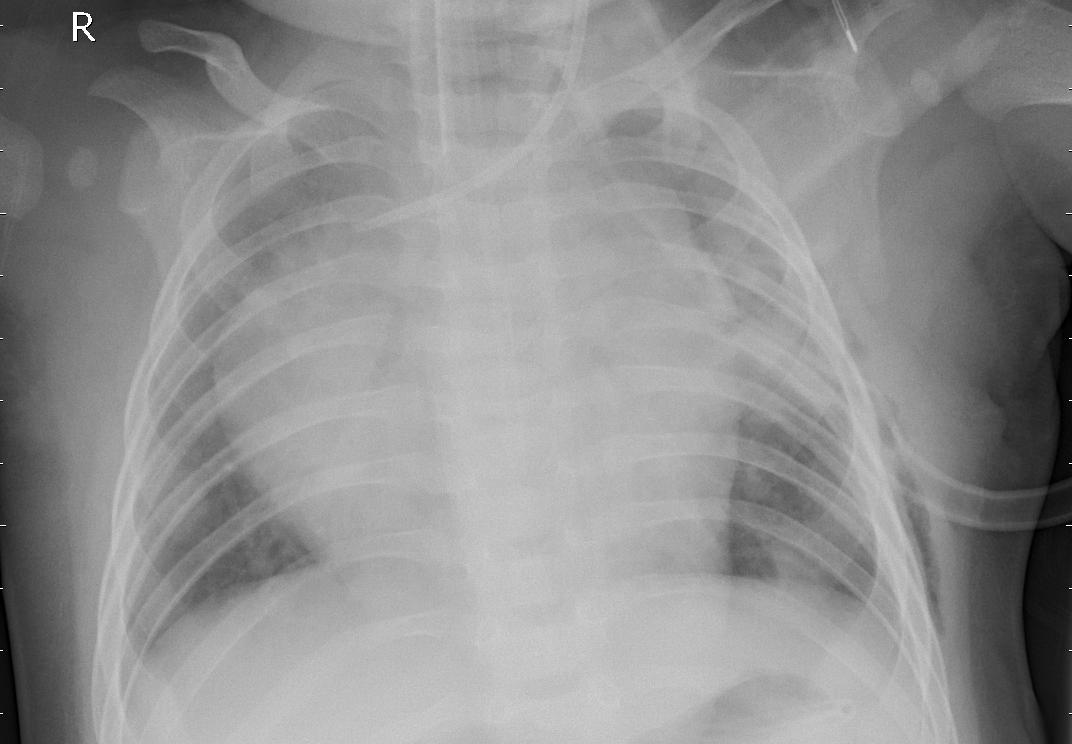
Diagnosis: PNEUMONIA